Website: bh-photo
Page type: cart
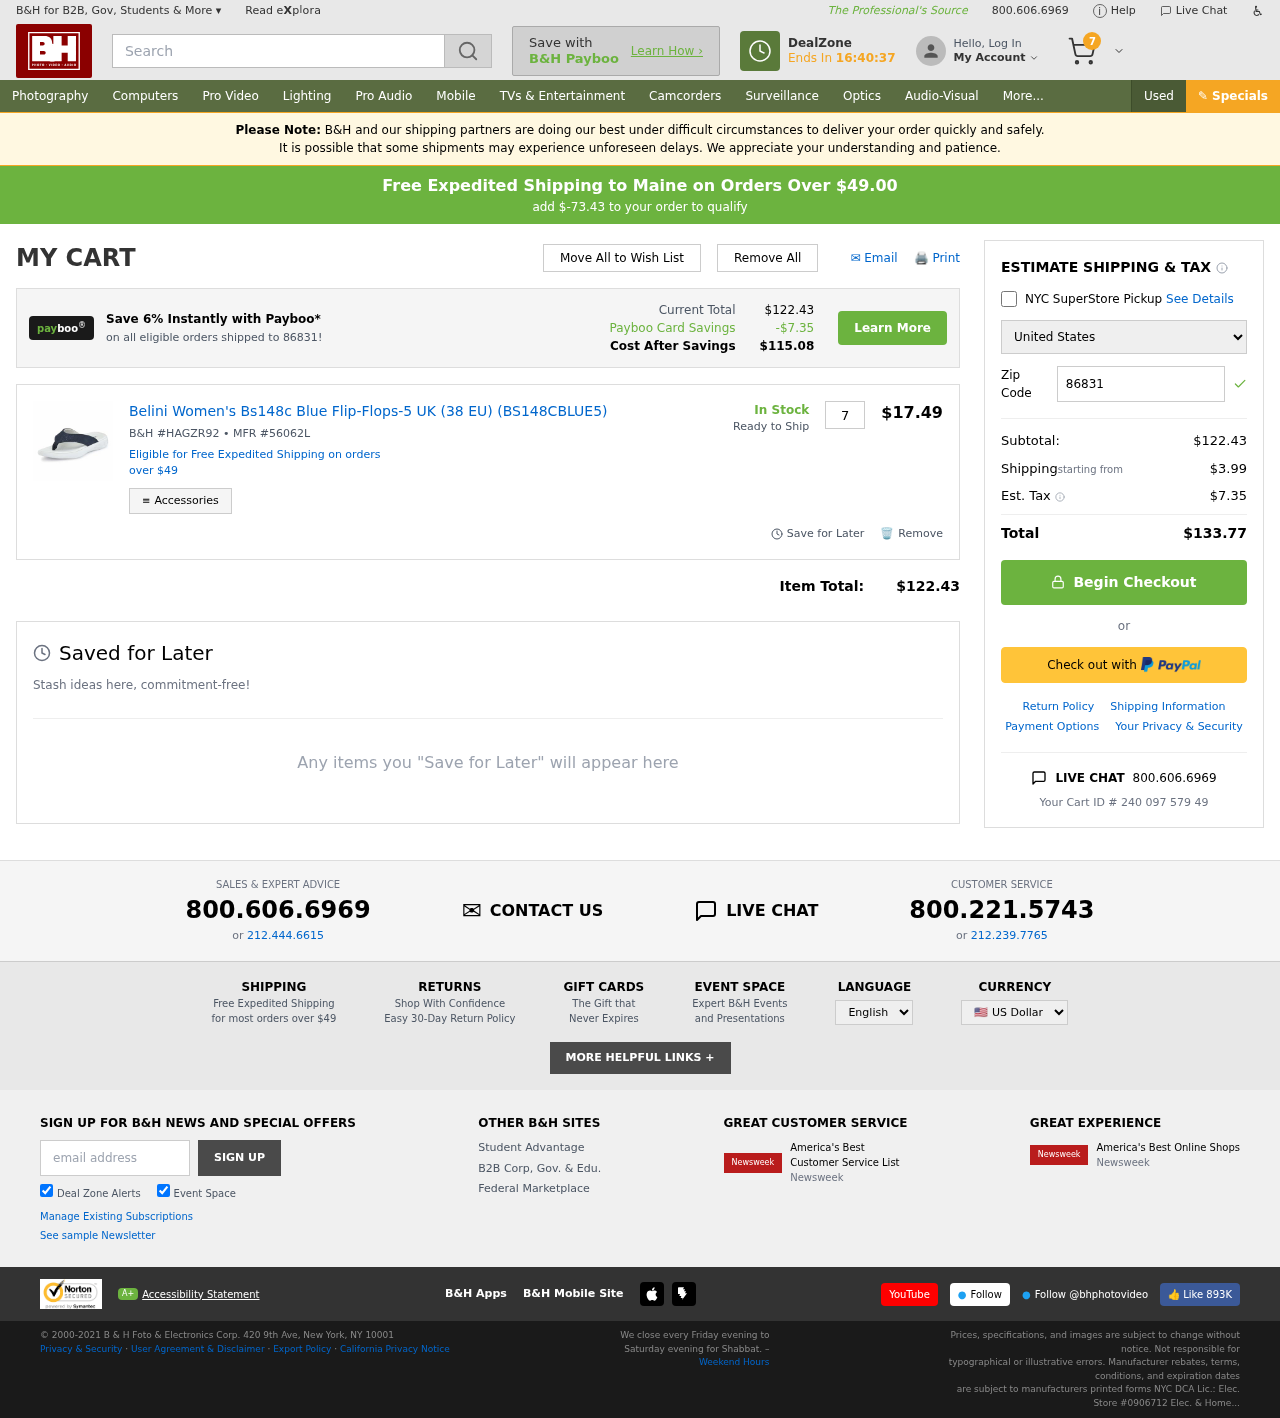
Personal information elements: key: PII_COUNTRY
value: United States
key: PII_POSTCODE
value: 86831
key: PII_STATE
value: Maine
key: PII_POSTCODE_FULL
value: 86831
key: PII_POSTCODE_NUMERIC
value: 86831
Product elements: key: PRODUCT1_NAME
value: Belini Women's Bs148c Blue Flip-Flops-5 UK (38 EU) (BS148CBLUE5)
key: PRODUCT1_PRICE
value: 17.49
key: PRODUCT1_QUANTITY
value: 7
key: PRODUCT1_SKU
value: HAGZR92
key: PRODUCT1_MFR
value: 56062L
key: PRODUCT1_AVAILABILITY
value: In Stock
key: PRODUCT1_SHIP_STATUS
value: Ready to Ship
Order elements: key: ORDER_NUM_ITEMS
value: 7
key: FREE_SHIPPING_THRESHOLD
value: $-73.43
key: ORDER_SUBTOTAL
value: $122.43
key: ORDER_SHIPPING_COST
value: $3.99
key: ORDER_TAX
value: $7.35
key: ORDER_TOTAL
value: $133.77
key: ORDER_ID
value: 240 097 579 49
Search elements: key: HEADER_SEARCH
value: Search
Other elements: key: PAYBOO_SAVINGS
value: -$7.35
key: COST_AFTER_SAVINGS
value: $115.08